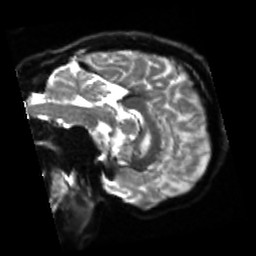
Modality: sbref
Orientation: sagittal
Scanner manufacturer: siemens
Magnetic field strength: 3 T
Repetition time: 4 s
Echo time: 0.0594 s